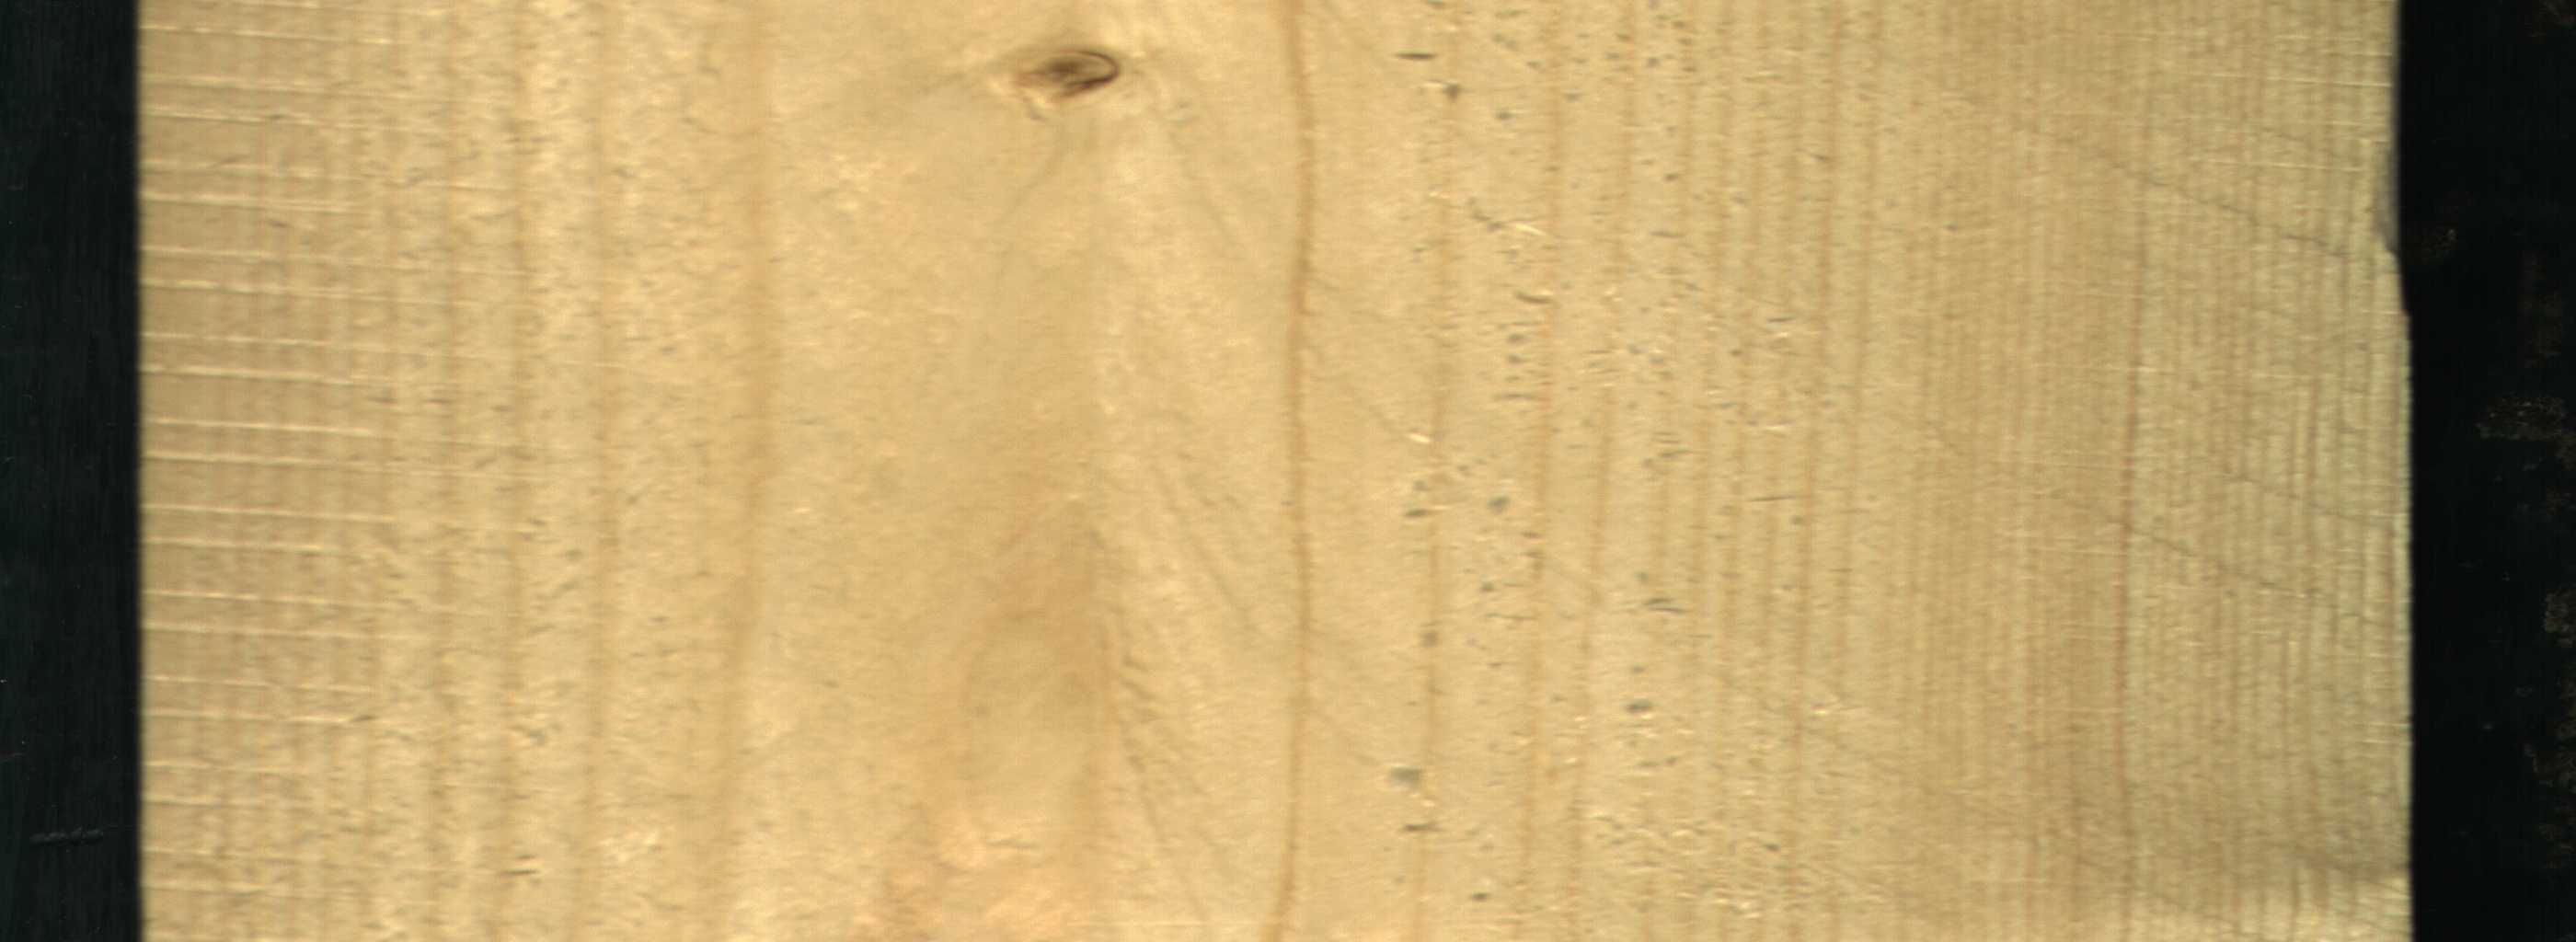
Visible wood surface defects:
Live_Knot